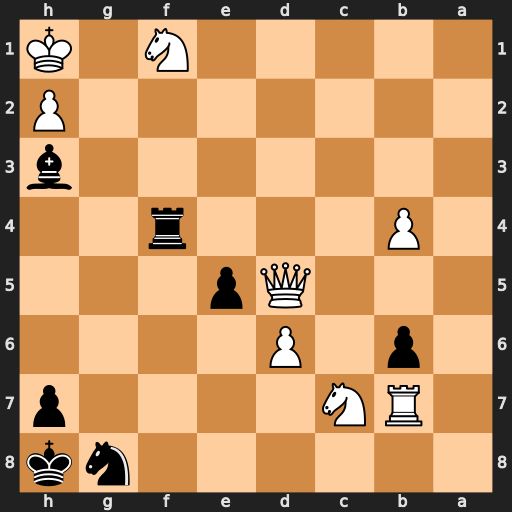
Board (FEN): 6nk/1RN4p/1p1P4/3Qp3/1P3r2/7b/7P/5N1K
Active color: b
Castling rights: -
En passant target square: -
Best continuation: Rxf1#